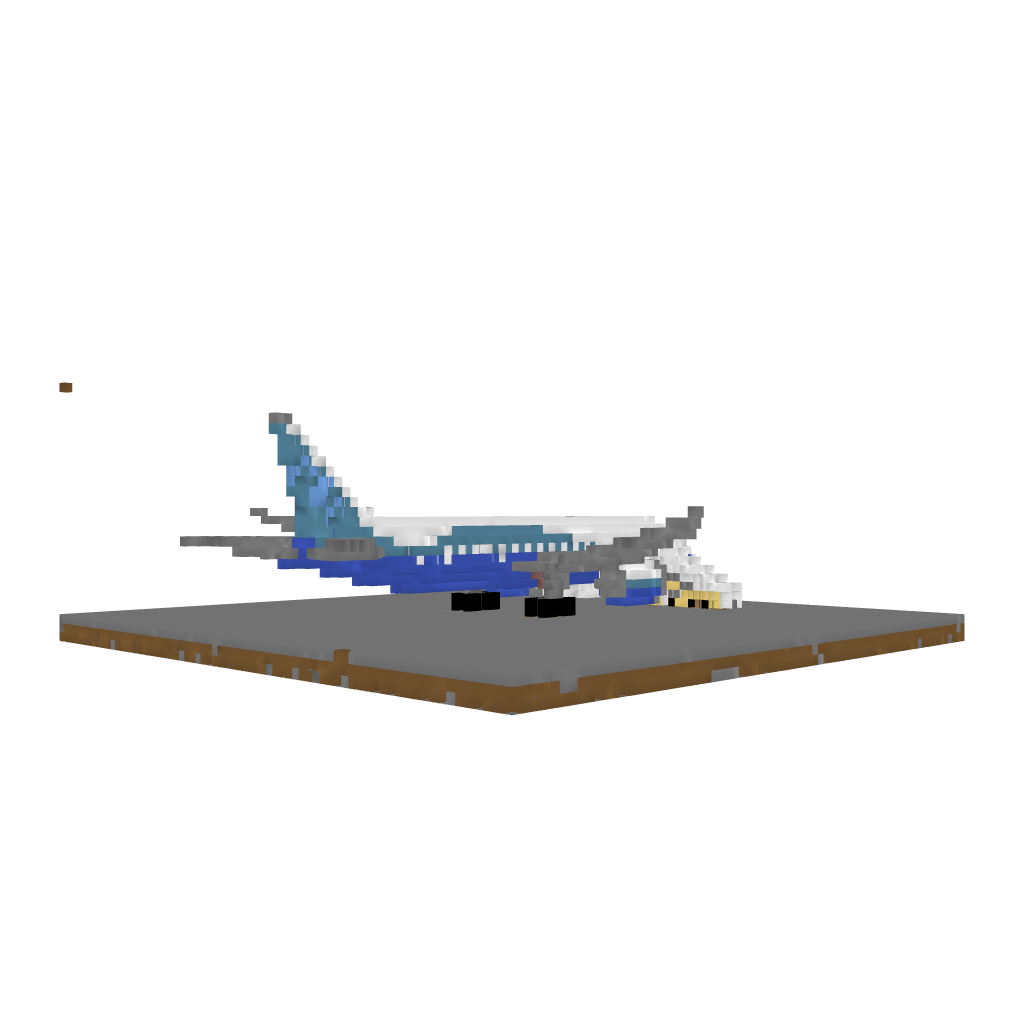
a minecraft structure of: Simple Airplane high quality